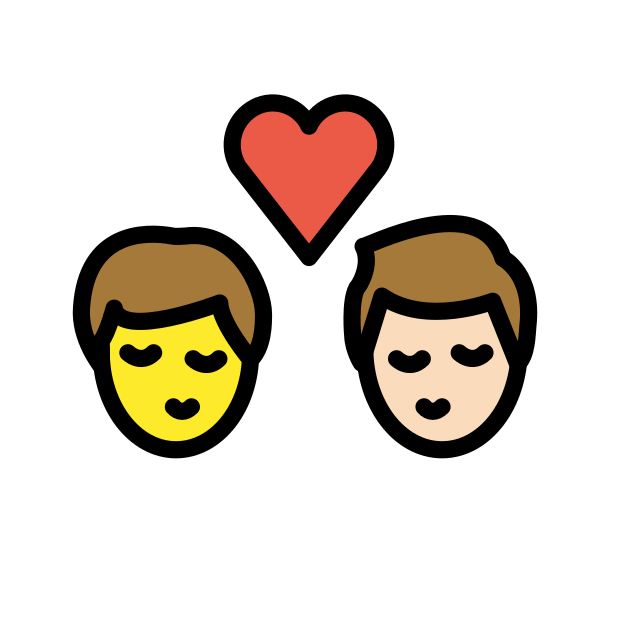
kiss: man, man, dark skin tone, light skin tone